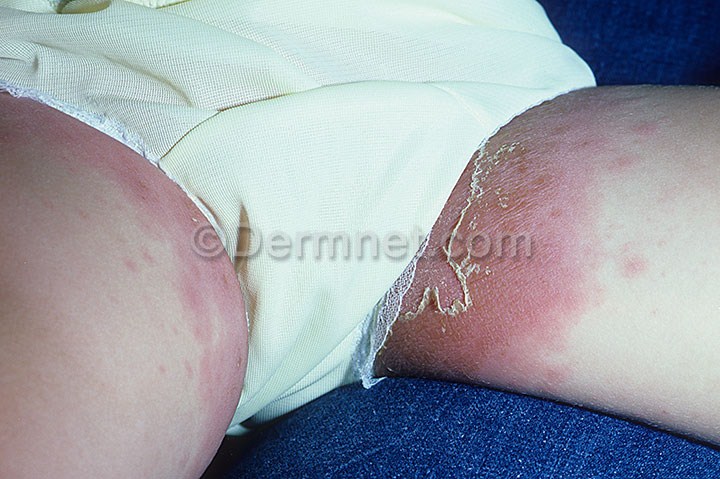
Disease: Exanthems and Drug Eruptions